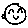
Label: smiley face